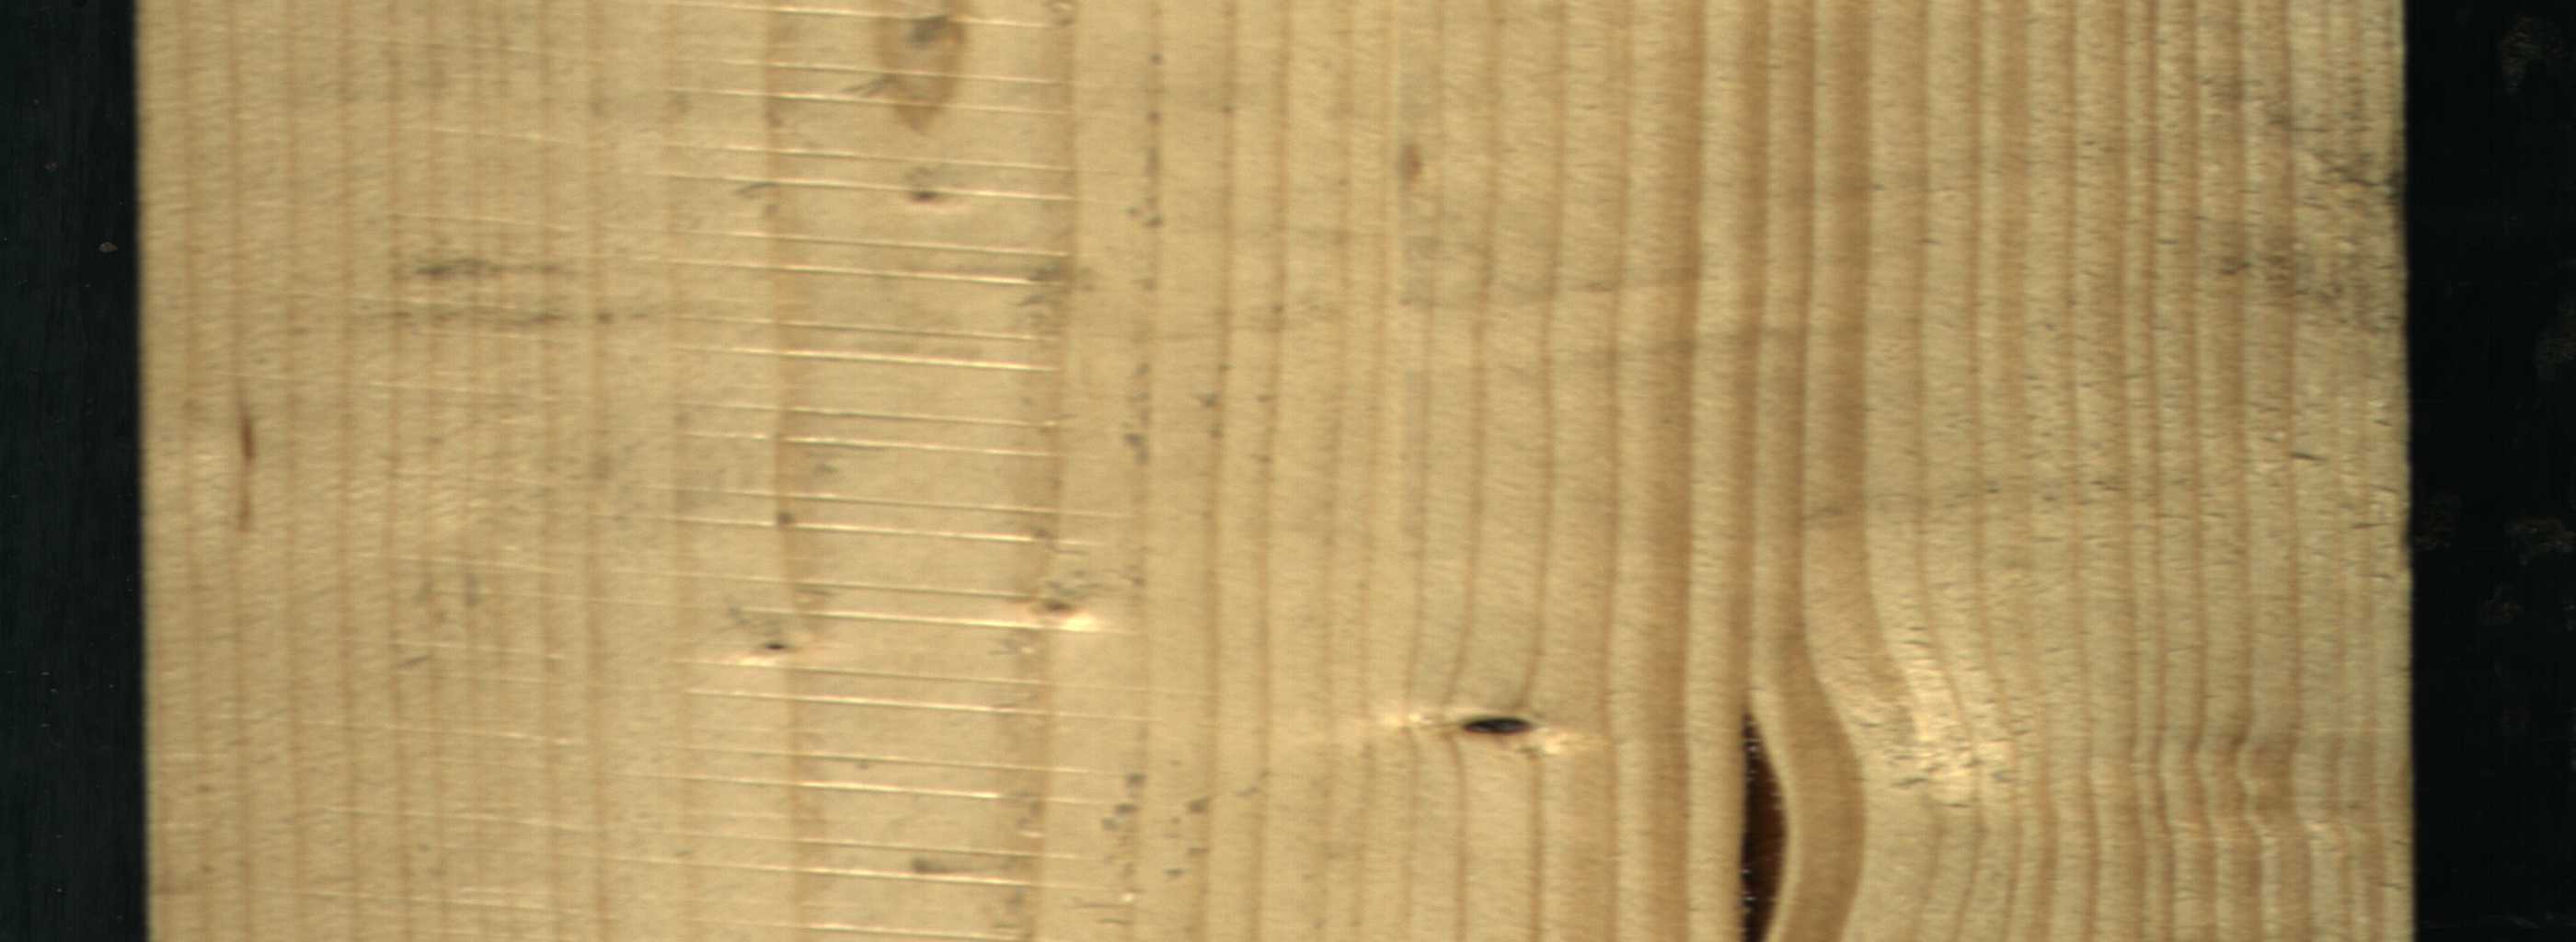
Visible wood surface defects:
resin
Dead_Knot